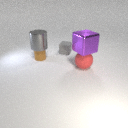
large red rubber sphere in front of small gray rubber cube